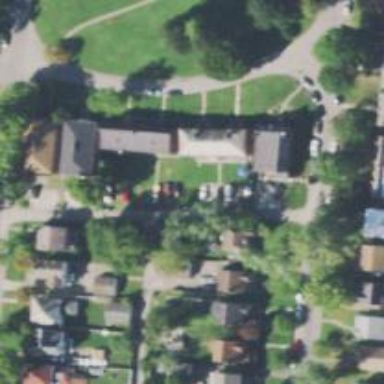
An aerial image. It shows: Alleyway designated as service road.